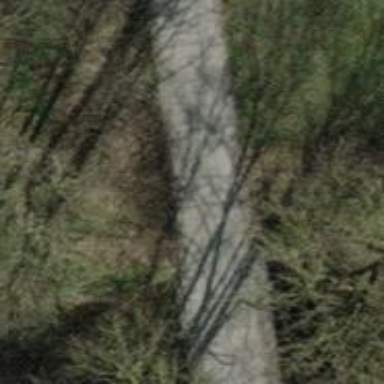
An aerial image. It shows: Unclassified road on bridge.